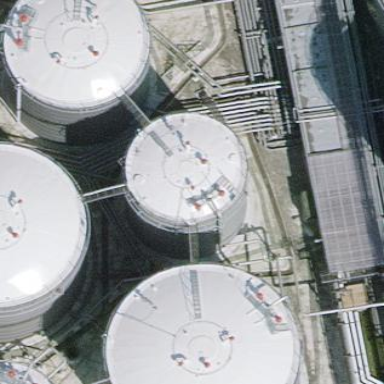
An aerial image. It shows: Building with storage tank.